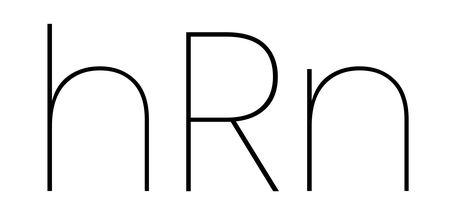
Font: Poppins-Thin